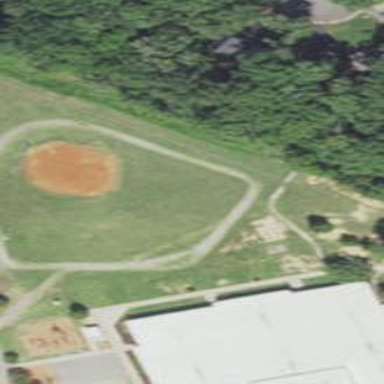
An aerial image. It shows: Baseball pitch for leisure land.